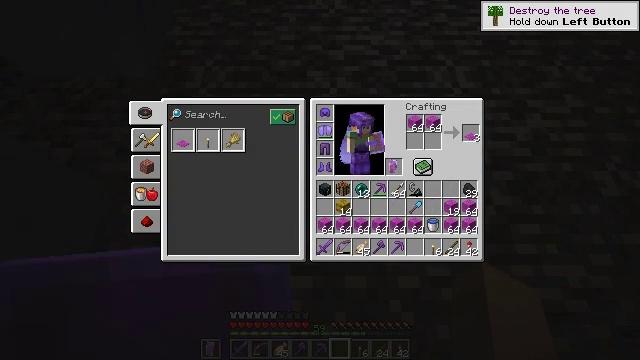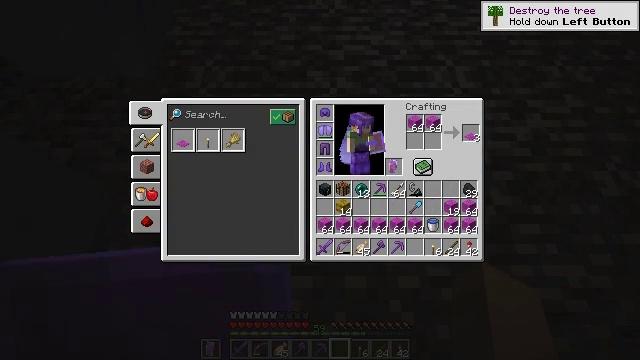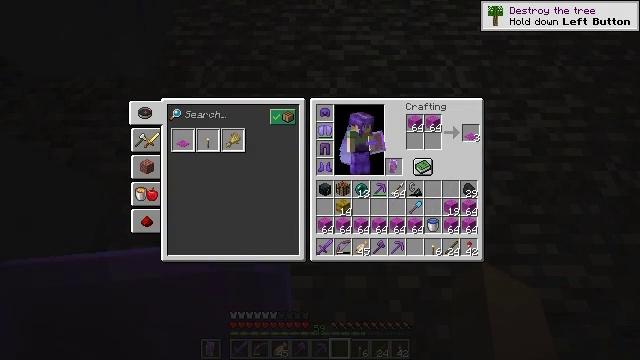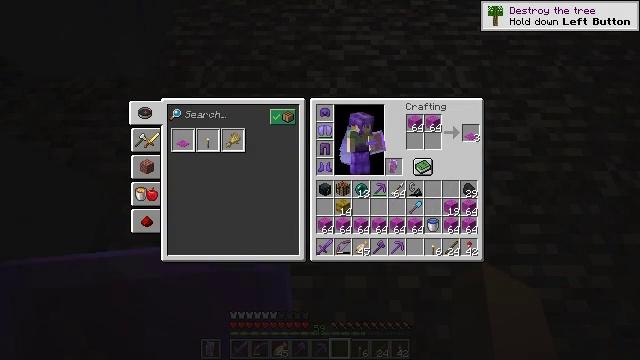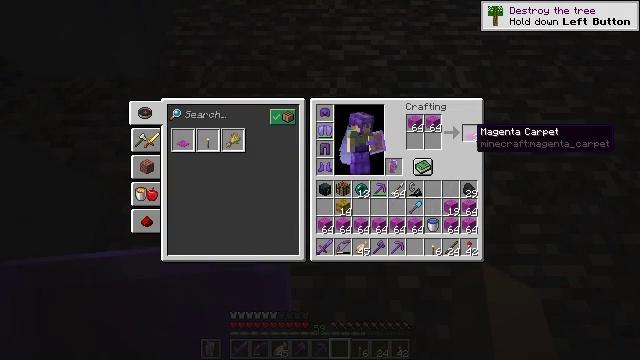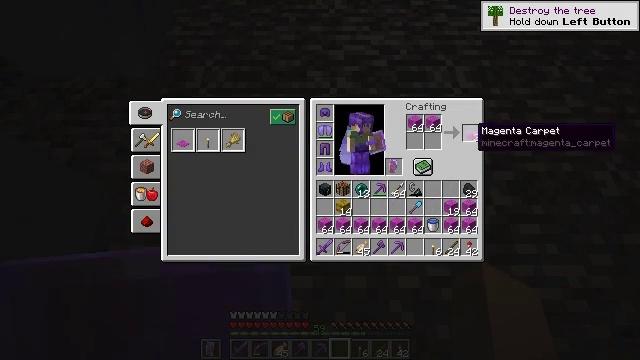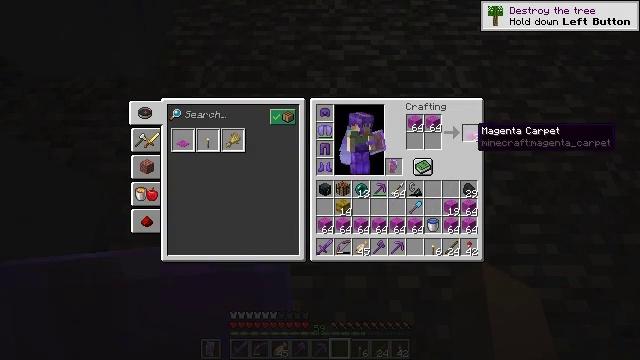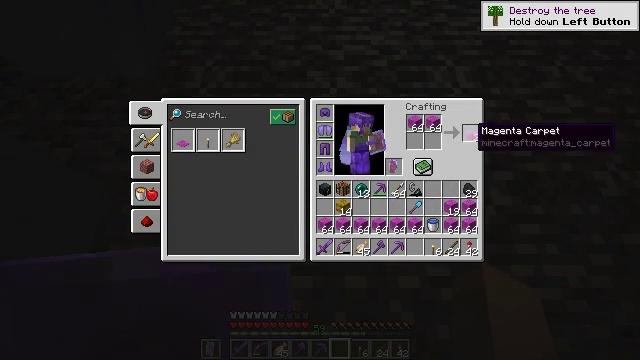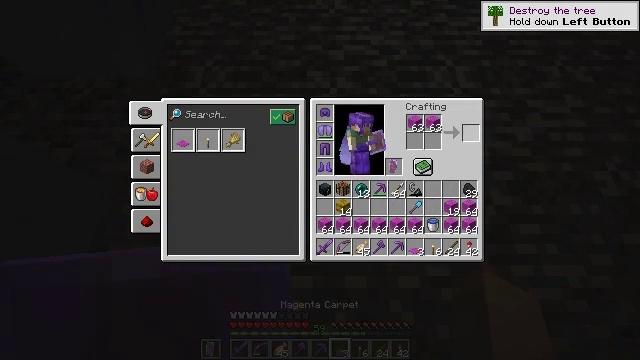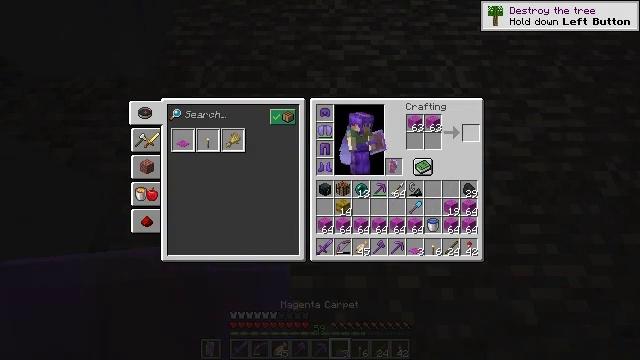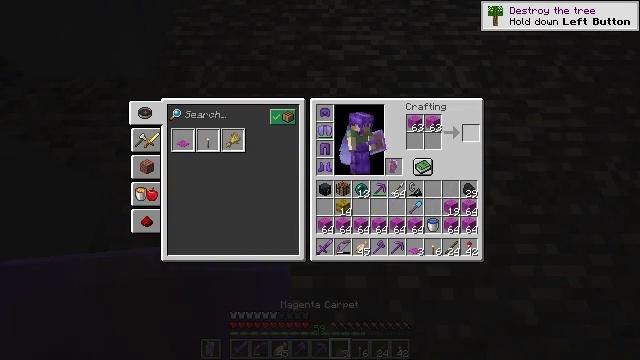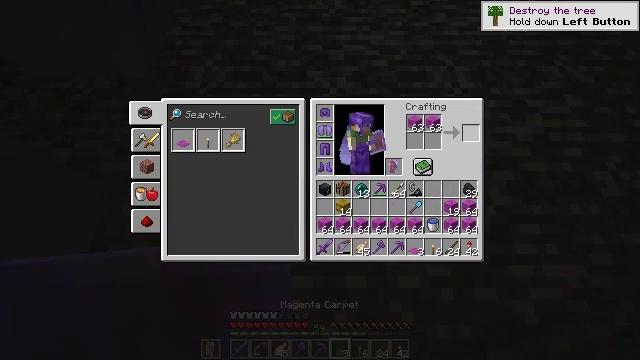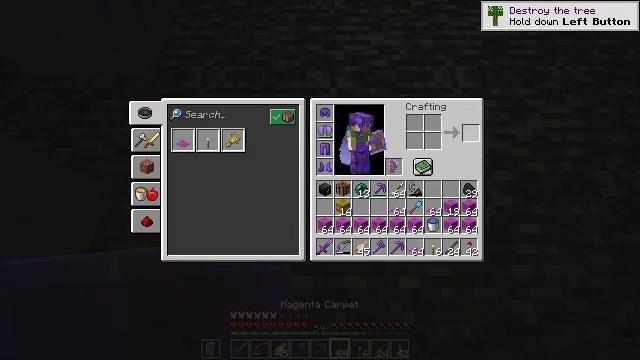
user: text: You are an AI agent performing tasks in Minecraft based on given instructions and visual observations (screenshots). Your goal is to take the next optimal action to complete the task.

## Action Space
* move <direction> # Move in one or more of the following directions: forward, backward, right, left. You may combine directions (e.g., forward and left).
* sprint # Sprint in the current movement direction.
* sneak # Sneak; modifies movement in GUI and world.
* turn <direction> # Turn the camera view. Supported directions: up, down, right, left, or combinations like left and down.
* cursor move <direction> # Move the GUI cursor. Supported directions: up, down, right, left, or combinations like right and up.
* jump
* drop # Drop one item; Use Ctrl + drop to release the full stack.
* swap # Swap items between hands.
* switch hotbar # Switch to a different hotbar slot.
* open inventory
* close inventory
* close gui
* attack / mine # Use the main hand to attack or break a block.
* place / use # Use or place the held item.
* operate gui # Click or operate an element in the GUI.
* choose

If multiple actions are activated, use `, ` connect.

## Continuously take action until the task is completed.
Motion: motion action
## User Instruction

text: Put magenta wool blocks in the crafting table to get a magenta carpet.
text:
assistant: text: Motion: sneak, cursor move right
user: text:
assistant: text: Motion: sneak
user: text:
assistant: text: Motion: sneak
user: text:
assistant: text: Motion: sneak
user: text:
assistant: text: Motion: sneak
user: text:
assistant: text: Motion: sneak
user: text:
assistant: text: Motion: sneak
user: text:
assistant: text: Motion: sneak, operate gui
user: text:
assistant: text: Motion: sneak, operate gui
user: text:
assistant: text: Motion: sneak, operate gui
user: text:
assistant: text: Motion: sneak, operate gui
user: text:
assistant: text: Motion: sneak, operate gui
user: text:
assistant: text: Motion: sneak, operate gui